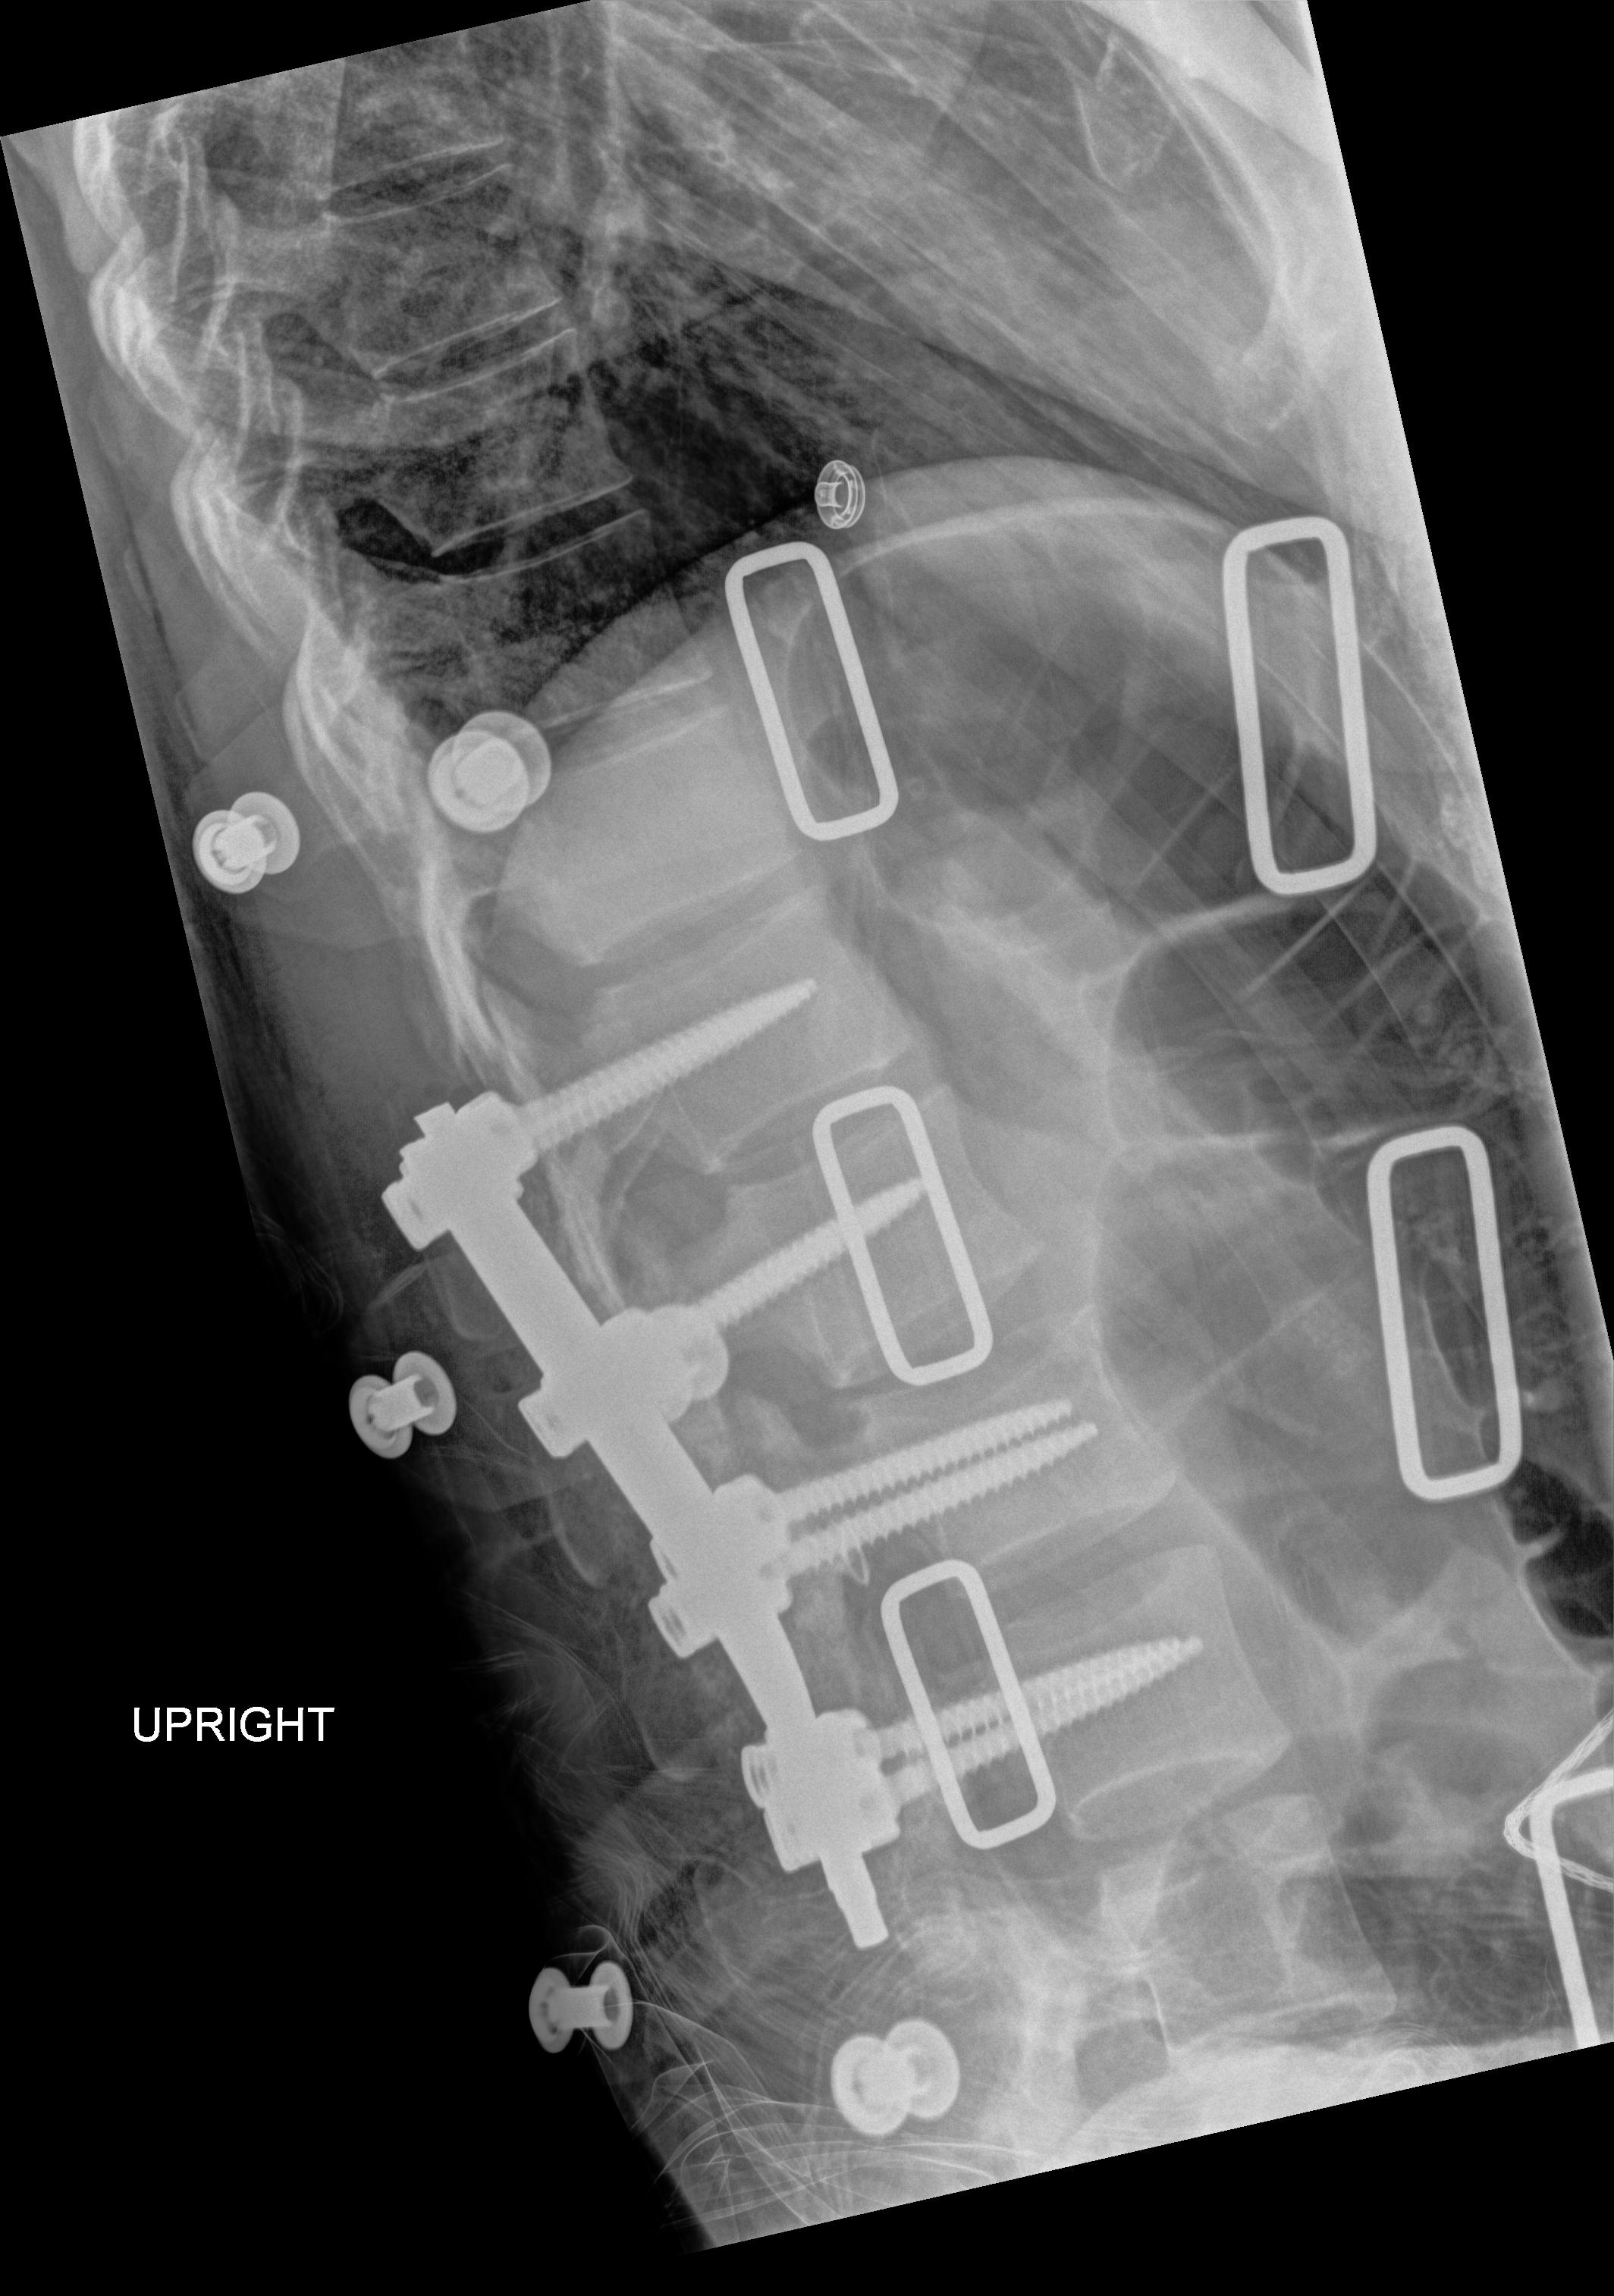
View: LATERAL
Implant manufacturer: Styker everest (K2M)